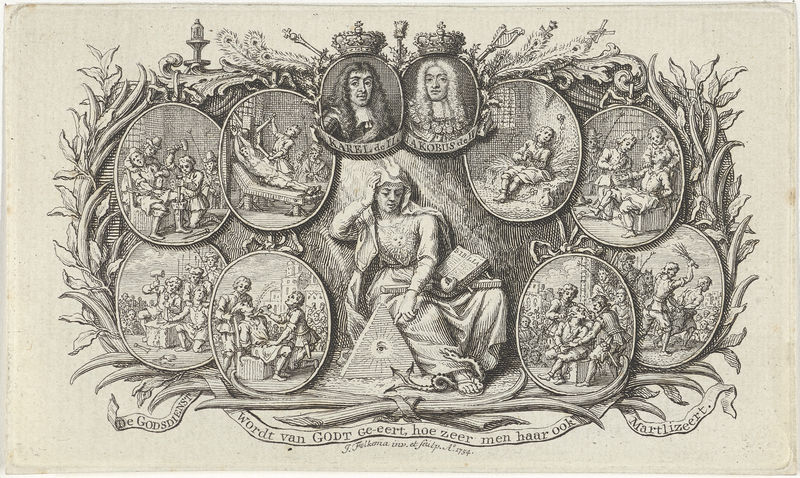
Titel: Allegorie op het geloof
Künstler: Jacob Folkema
Standort: Amsterdam
Institution: Rijksmuseum
Schlagwörter: esquisse, torture, justice, medaillon, ecussô